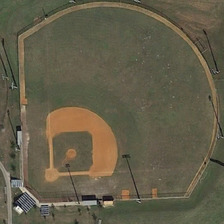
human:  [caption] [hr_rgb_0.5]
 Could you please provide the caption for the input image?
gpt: a baseball field is surrounded by green meadows .

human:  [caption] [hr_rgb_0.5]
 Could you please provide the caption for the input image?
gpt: a baseball field is surrounded by green meadows .

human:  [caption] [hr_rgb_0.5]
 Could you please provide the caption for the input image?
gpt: a baseball field is surrounded by green meadows .

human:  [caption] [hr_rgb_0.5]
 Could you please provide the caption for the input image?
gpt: a baseball field is surrounded by green meadows .

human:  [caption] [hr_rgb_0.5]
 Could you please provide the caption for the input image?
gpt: a baseball field is surrounded by green meadows .